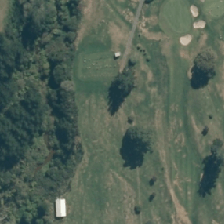
Land cover: urban_parkland